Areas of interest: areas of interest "Media Organization"
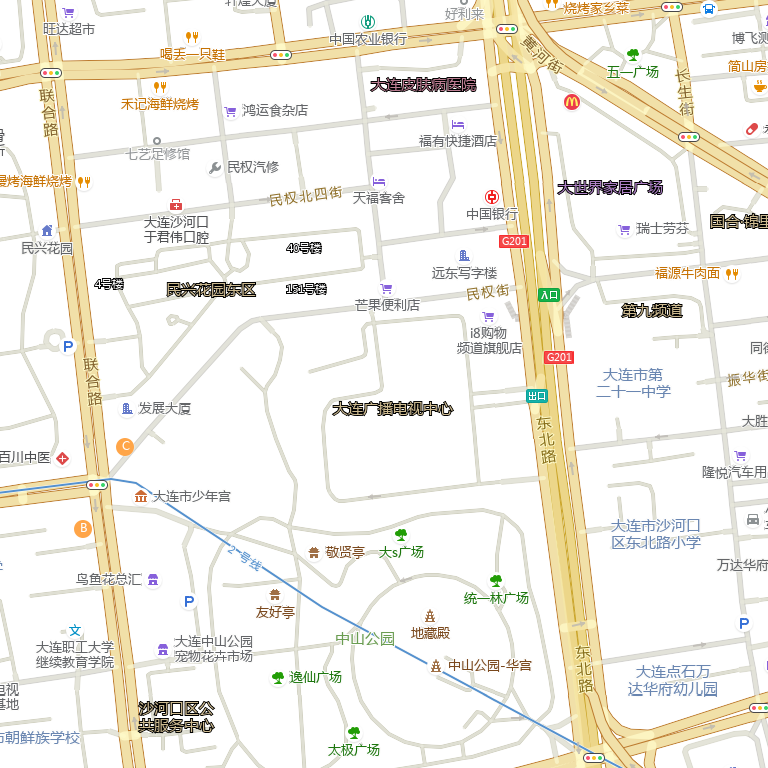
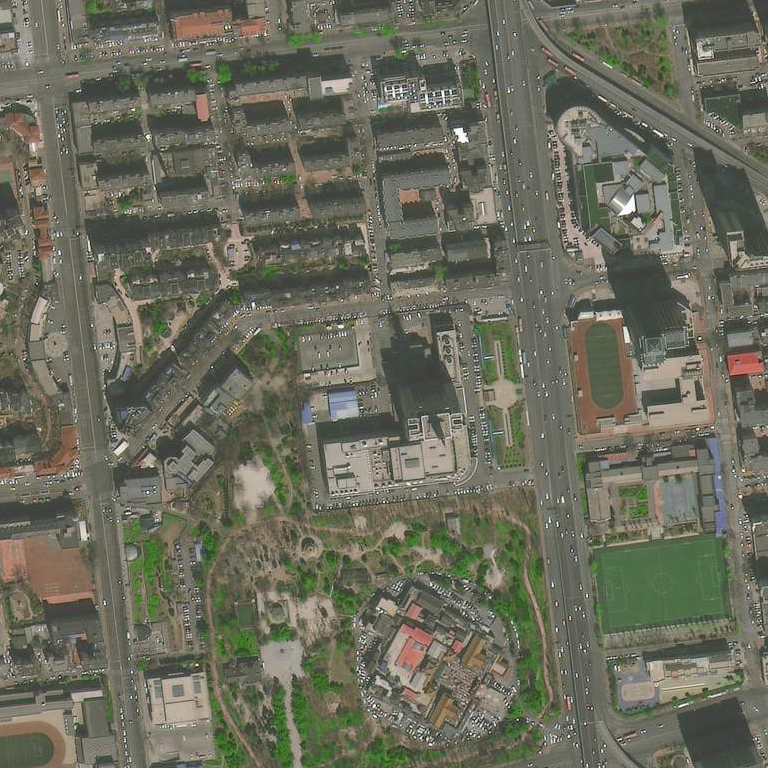